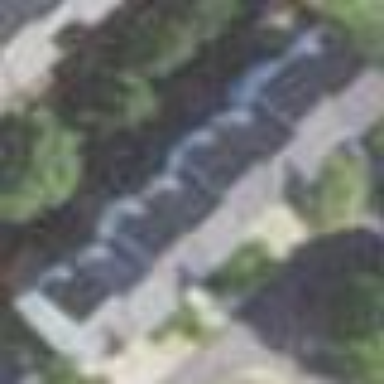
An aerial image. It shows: Terrace building.